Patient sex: M
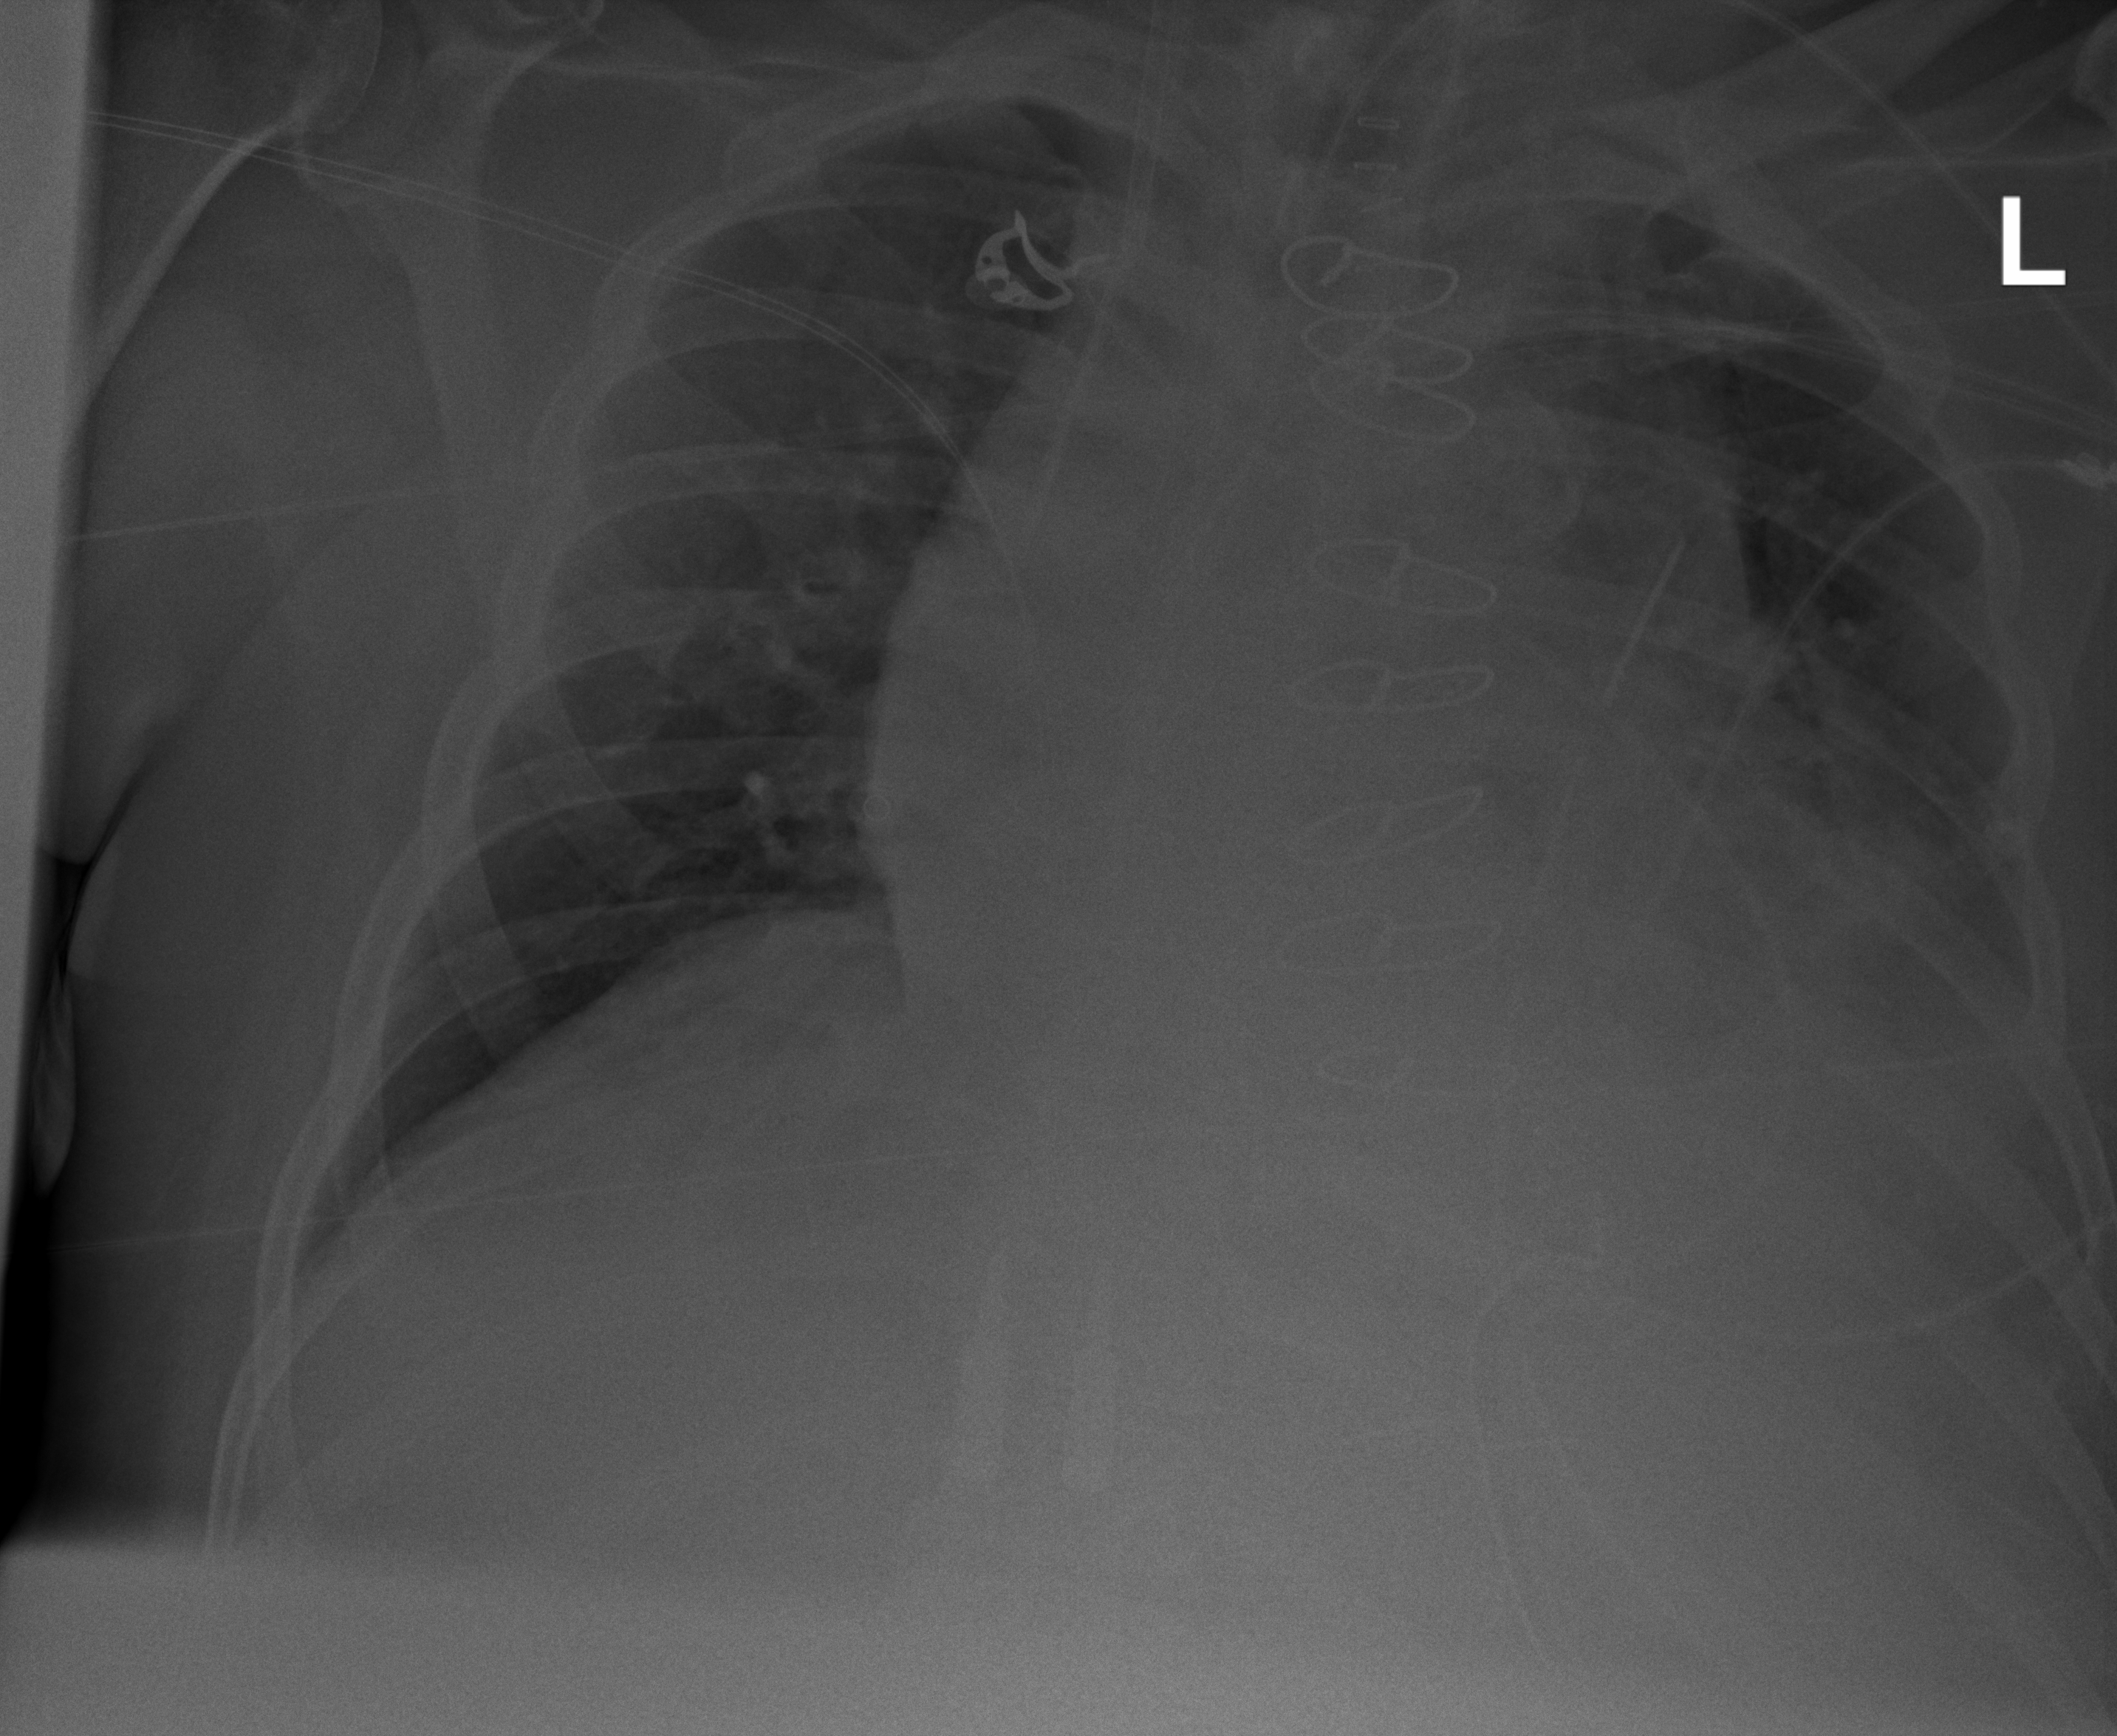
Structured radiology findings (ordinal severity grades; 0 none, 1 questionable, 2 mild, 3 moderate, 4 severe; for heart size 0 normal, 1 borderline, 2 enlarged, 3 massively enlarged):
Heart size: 2
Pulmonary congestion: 1
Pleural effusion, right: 0
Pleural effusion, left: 2
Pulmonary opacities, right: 0
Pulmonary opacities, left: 0
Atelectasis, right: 0
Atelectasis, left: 2